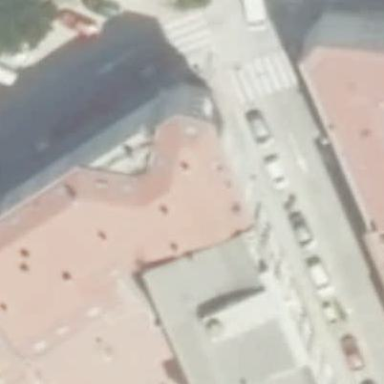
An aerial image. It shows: Part of building.